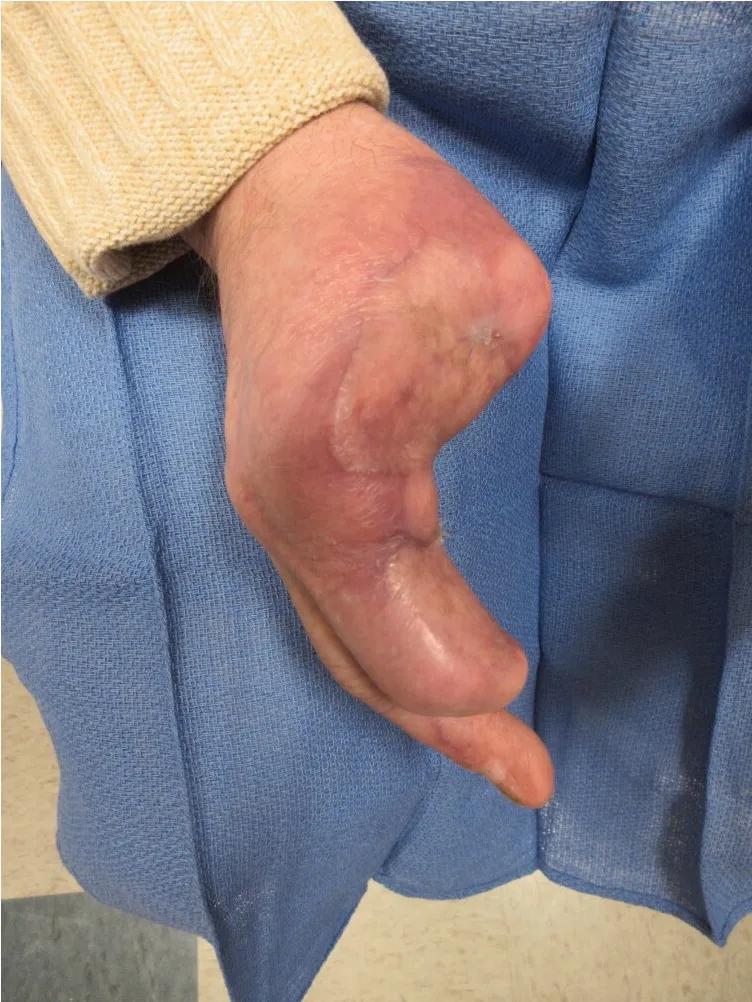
Lateral view of the hand 18 months following the original injury.
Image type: medical_photograph (skin_photograph)